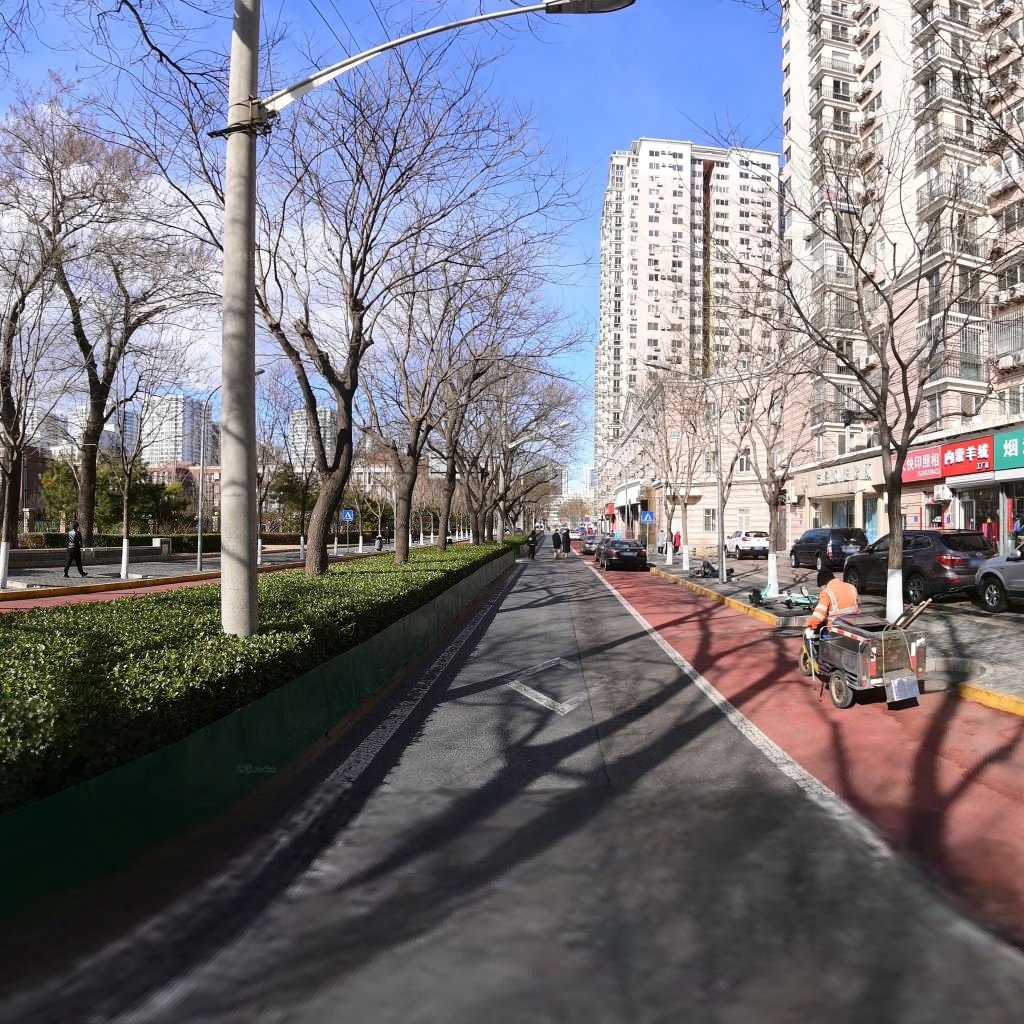
Region: Xicheng
Road damage annotations: longitudinal crack